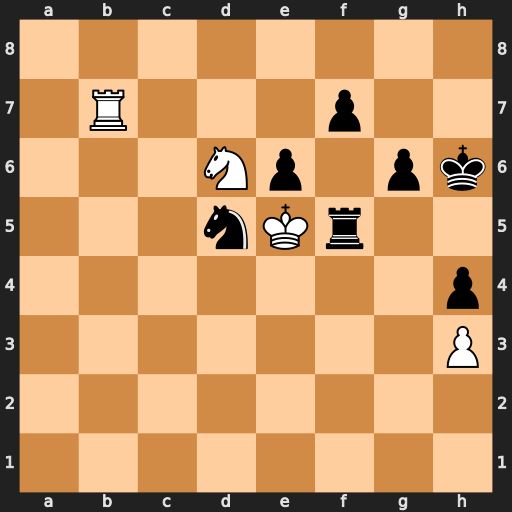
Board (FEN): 8/1R3p2/3Np1pk/3nKr2/7p/7P/8/8
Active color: w
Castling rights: -
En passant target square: -
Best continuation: Nxf5+ gxf5 Rxf7